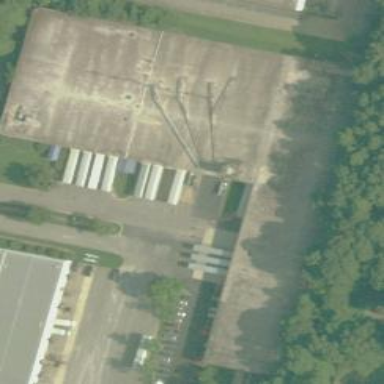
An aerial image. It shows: Commercial building.